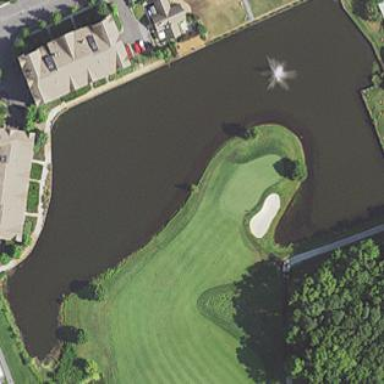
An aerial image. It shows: Water hazard on golf course.